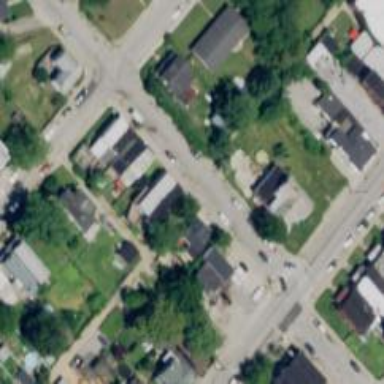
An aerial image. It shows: Alley classified as service road.